Question: I'm trying to make a ball bounce around a window. Depending on how far away the ball hits the wall and at what angle will determine its reflection. You can see in the pic that the black trajectory hits the opposite wall on the inner half... and the gray trajectory represents if it were to reflect and hit the other half... which would decrease the angle of reflection.
I'm not sure if I'm thinking about it correctly... I'm trying to put the coordinates in terms of degrees.
So given the pic... You would take those deltas, then get degrees...
degree = Math.atan2(opposite/adjacent) = (-4/-2)

My code
'''
public class Calculate {
public Calculate() {
System.out.println(getCalc(7,5,4,0));
}
public double getCalc(int x1, int x2, int y1, int y2) {
double deltaX = Math.abs(x2-x1);
double deltaY = Math.abs(y2-y1);
double degrees = Math.toDegrees((java.lang.Math.atan2(deltaX, deltaY)));
return degrees;
}
'''
}
Gives the output: '26.56505117707799'
So now I know the ball would reflect off the wall at 26 degrees (since that's the angle of incidence). But I don't want the ball to necessarily reflect uniformly off each wall so it adds variability.
My questions:
- - -
Thank you!
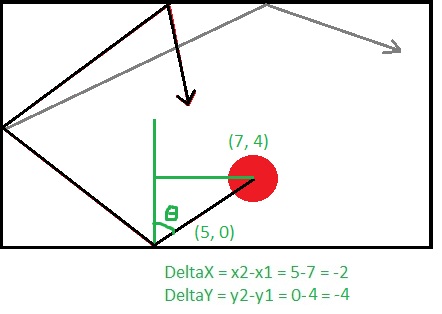
Answer: > Am I calculating the angle of the ball correctly?
Your drawing is not to scale. The 26 degrees is measured from a line perpendicular to the wall.
> How can I add variability to the bounce based on where it hits on the wall?
You already suggested a random angle. You can also adjust the angle of reflection based on the distance from the center of the wall.
Put your angle of reflection calculation into its own method. You can adjust the calculation until your calculations give you the "randomness" you're looking for.
> Once I have the angle in degrees, how can I translate that back to coordinates?
Convert the degrees to radians, then calculate the <URL>. Just leave your angles in radians in the model, and convert to degrees in your display / diagnostic methods.